Question: Demo at Jsfiddle
<URL>
'''
<link href="https://fonts.googleapis.com/icon?family=Material+Icons" rel="stylesheet">
<link rel="stylesheet" href="https://cdnjs.cloudflare.com/ajax/libs/materialize/0.97.0/css/materialize.min.css">
<script src="https://ajax.googleapis.com/ajax/libs/jquery/2.1.1/jquery.min.js"></script>
<script src="https://cdnjs.cloudflare.com/ajax/libs/materialize/0.97.0/js/materialize.min.js"></script>
<i class="material-icons">add</i>
<i class="material-icons">replay</i>
'''
What confused me the most is the icons are not implemented by class attribute (like '<i class="icon-add"></i>' or '<i class="icon-reply"></i>'), but by the of the '<i>' node.
When I view the '<i>' node in the developer tool of chrome, they look almost the same and seem indistinguishable for CSS selector.

If the icon is set by the inner text, how could CSS asign different icons for these '<i>' nodes?
Another thing that I could not understand is how these icons are implemented (icon font, <URL>. It seems that they are implemented by 'icon font', :
'''
.fa-flag:before {
content: "
024";
}
'''
If the icons is not implemented by the ':before' selector and 'content' attribute, how are they implemented?
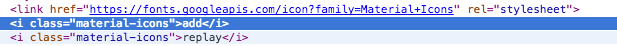
Answer: It's a "trick" where the icons are implemented as composed glyphs in the font. It means that letter combinations "add" and "replay" are displayed as one character in the font, similar to how "fi" and "fl" are often represented as one character in many fonts. (See <URL> The icons therefore don't come from CSS declarations.
You can see how it works if you apply the font to an input field: if you start typing randomly, you don't see anything because individual characters don't have a glyph assigned to them, but if you type "add" you'll see a + symbol appear.
'''
<link href="https://fonts.googleapis.com/icon?family=Material+Icons" rel="stylesheet">
<textarea class="material-icons">add remove replay</textarea>
'''